Field crop: maize
Growth stage: 2
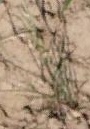
Species: lolium